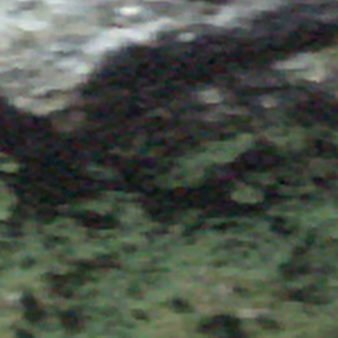
Label: other